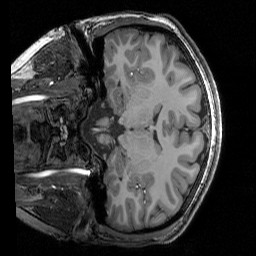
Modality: T1w
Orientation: coronal
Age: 19
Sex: female
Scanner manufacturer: siemens
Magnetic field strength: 3 T
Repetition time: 2.3 s
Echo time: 0.00344 s